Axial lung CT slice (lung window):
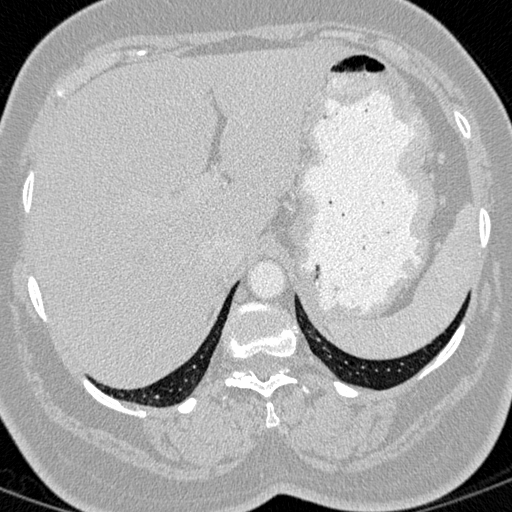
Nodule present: no